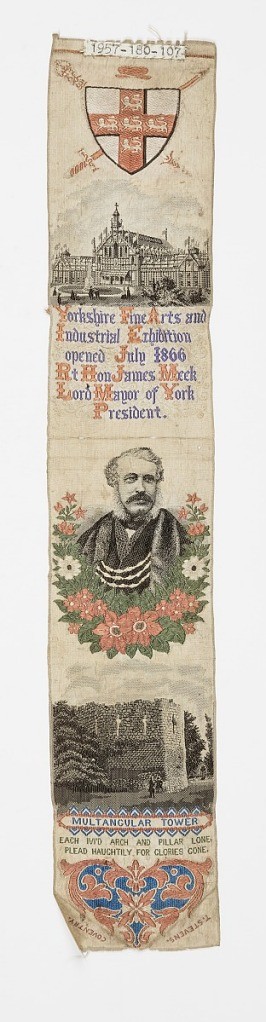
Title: Commemorative bookmark
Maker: Thomas Stevens, English, 1828–1888
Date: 1866
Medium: silk Technique: jacquard woven
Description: Bookmark woven to show commemorative pictures, inscriptions. Top to bottom: a coat of arms of York; large building topped with flags, inscription "Yorkshire Fine Arts and Industrial Exhibition opened July 1866 Rt. Hon. James Meek Lord Mayor of York, President", garlanded portrait of a man, Roman ruins, and the inscription: "MULTANGULAR TOWER Each ivi'd arch and pillar lone, plead haughtily for glories gone." At bottom, heart-shaped motif with floral accents in red and blue. Colors: black, grey, orange, purple, green, on white ground.